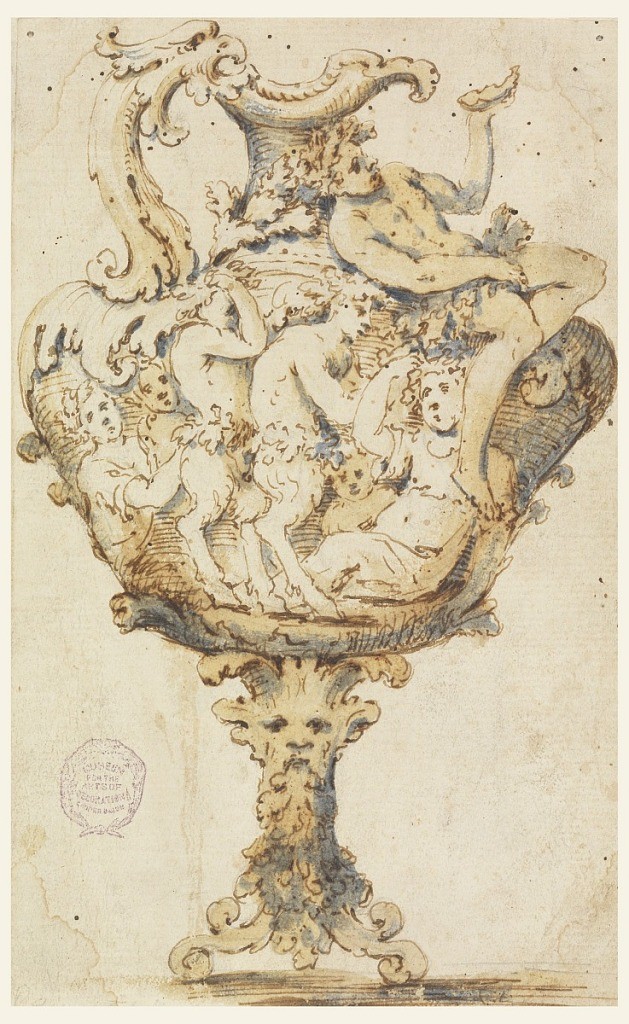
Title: Design for Majolica Pitcher
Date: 18th century
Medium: Black chalk, pen and black-brown ink, brush and sepia, blue wash on paper
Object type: Drawing
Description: At left, handle in shape of bird's head, foliated. Scrolls and a mask form the foot. Satyrs, maenads, and children make up the body. Young Bacchus, leaning on shoulder, raises a shell with his left hand.